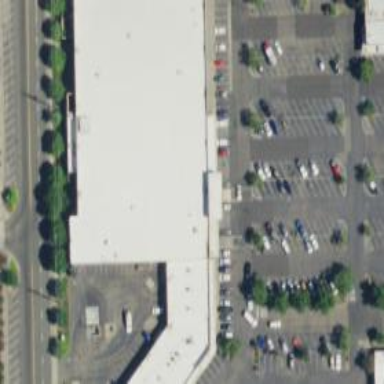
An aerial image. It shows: Supermarket building.